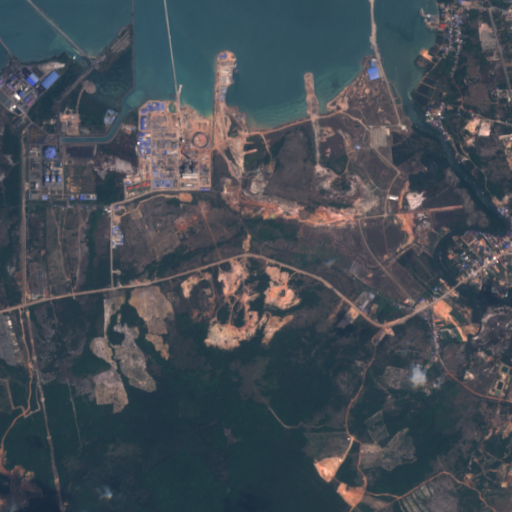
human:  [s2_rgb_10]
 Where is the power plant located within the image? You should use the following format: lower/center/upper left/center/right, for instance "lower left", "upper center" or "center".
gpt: The power plant is located in the upper left of the image.
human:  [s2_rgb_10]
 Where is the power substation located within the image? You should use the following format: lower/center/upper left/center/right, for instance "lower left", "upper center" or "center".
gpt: The power substation is located in the upper left of the image.
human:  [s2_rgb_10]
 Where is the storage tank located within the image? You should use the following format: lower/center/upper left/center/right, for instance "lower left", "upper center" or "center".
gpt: The storage tank is located in the upper left of the image.
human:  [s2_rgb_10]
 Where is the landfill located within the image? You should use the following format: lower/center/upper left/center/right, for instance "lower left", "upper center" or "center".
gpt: There is no landfill in the image.